Question: I'd like to create a custom view of "Player" for a card game.
1. Semi-transparent rectangle (this is my main problem, I don't know how i can do that).
2. Player's avatar in the middle of that rectangle.
3. The players card below (overlapping the rectangle).
Something like that:

Is that possible without drawing on canvas (only using xml and classes)?
Because i'd like to create one component and reuse it for different players.
Thanks.
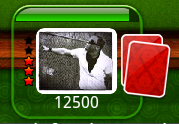
Answer: take a layout and mak a own drawable whick you kann bind with
'android:background="@drawable/custom_button_white"'
The drawable is defined like:
'''
<?xml version="1.0" encoding="utf-8"?>
<selector xmlns:android="http://schemas.android.com/apk/res/android">
<item android:state_pressed="true" >
<shape>
<gradient
android:startColor="#99999999"
android:endColor="#99999999"
android:angle="270" />
<stroke
android:width="2dp"
android:color="#99000000" />
<corners
android:radius="3dp" />
<padding
android:left="10dp"
android:top="10dp"
android:right="10dp"
android:bottom="10dp" />
</shape>
</item>
</selector
'''
Whith the first two digits of the color you are able to adust the transparency